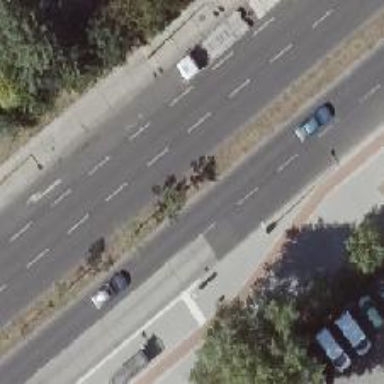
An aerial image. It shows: Secondary road with asphalt surface. There is cycle track on the right side of the road with parallel on-street parking. Lane markings are present on the road.